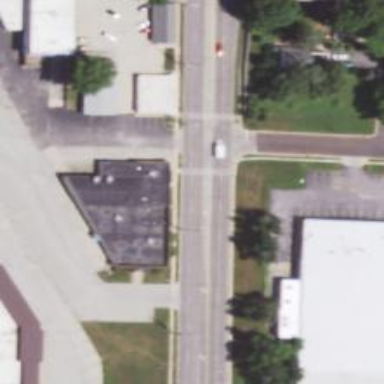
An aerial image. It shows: Solid crossing edge road marking.